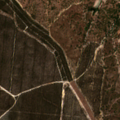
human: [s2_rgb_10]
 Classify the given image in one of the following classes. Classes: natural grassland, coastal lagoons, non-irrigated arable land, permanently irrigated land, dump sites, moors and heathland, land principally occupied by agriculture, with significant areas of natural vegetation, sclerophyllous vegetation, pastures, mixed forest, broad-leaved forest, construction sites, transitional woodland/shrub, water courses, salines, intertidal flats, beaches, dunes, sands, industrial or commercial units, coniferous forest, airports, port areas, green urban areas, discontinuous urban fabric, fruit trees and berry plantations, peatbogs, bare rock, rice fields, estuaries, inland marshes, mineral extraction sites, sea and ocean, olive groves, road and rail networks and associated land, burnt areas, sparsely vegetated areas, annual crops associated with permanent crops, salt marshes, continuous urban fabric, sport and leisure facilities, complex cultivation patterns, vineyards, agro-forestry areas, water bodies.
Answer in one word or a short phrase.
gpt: complex cultivation patterns, broad-leaved forest, transitional woodland/shrub